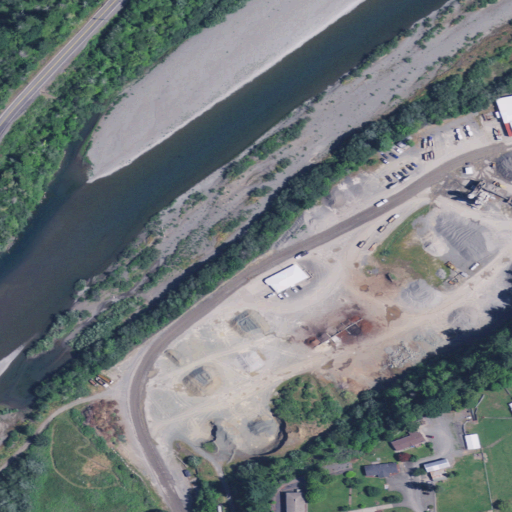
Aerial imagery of bar in Oregon named Ostenbery Bar containing barren land, open water, high intensity development, herbaceous wetlands, medium intensity development, open development, mixed forest, low intensity development, evergreen forest, and grassland